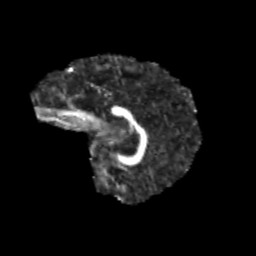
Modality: FA
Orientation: sagittal
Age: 12
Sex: male
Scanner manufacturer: siemens
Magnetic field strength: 3 T
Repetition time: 3.8 s
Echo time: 0.07 s